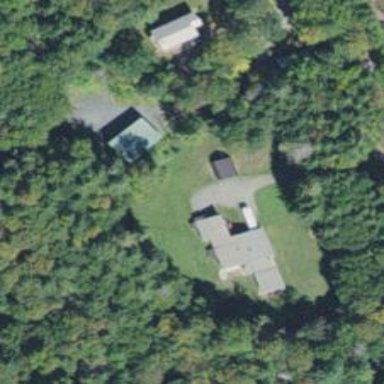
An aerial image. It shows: Simple house.